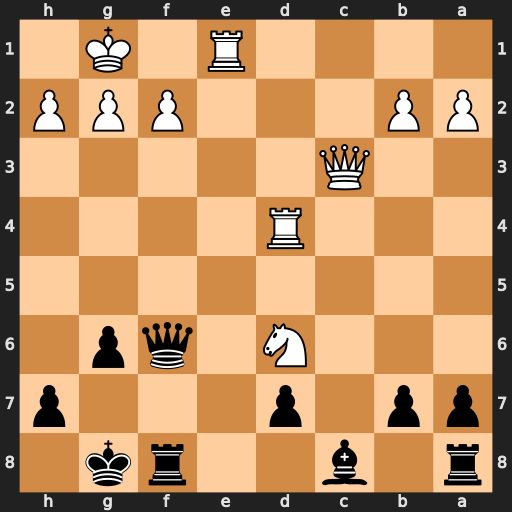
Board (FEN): r1b2rk1/pp1p3p/3N1qp1/8/3R4/2Q5/PP3PPP/4R1K1
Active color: b
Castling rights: -
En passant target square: -
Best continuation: Qxf2+ Kh1 Qf1+ Rxf1 Rxf1#